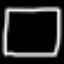
Label: square